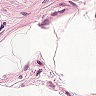
Metastatic tissue present: no